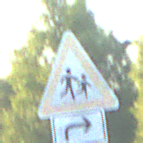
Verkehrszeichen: KinderLinks
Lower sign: RichtungsangabeDurchPfeile5
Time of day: SunriseSunset
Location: Outdoor (RoadRail)
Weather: Clear
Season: NotSpecified
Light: Natural